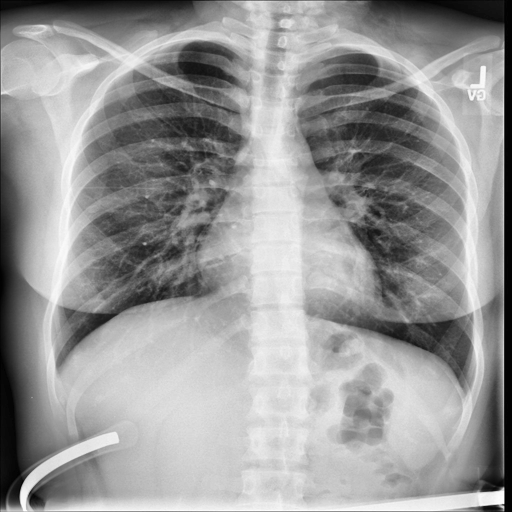
Finding: NORMAL